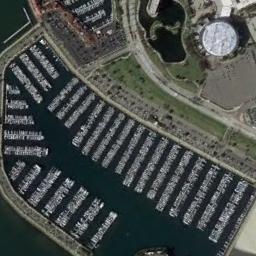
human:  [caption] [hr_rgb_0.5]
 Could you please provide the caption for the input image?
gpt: There are numerous ships in the harbor .

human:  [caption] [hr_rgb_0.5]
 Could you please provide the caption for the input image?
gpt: The shape of the harbor is nearly circular .

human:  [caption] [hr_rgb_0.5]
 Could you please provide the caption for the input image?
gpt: Many yachts are neatly arranged on the sea next to the harbor next to the lawn .

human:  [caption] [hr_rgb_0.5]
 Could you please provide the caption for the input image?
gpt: The harbor has lots of neatly docked boats and some parking lots, A lake and a circular building are next to the harbor .

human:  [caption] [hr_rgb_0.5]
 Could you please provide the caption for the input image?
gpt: There are many ships docked neatly at the harbor near a parking lot .